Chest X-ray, PA view. Patient: 65 years old, sex M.
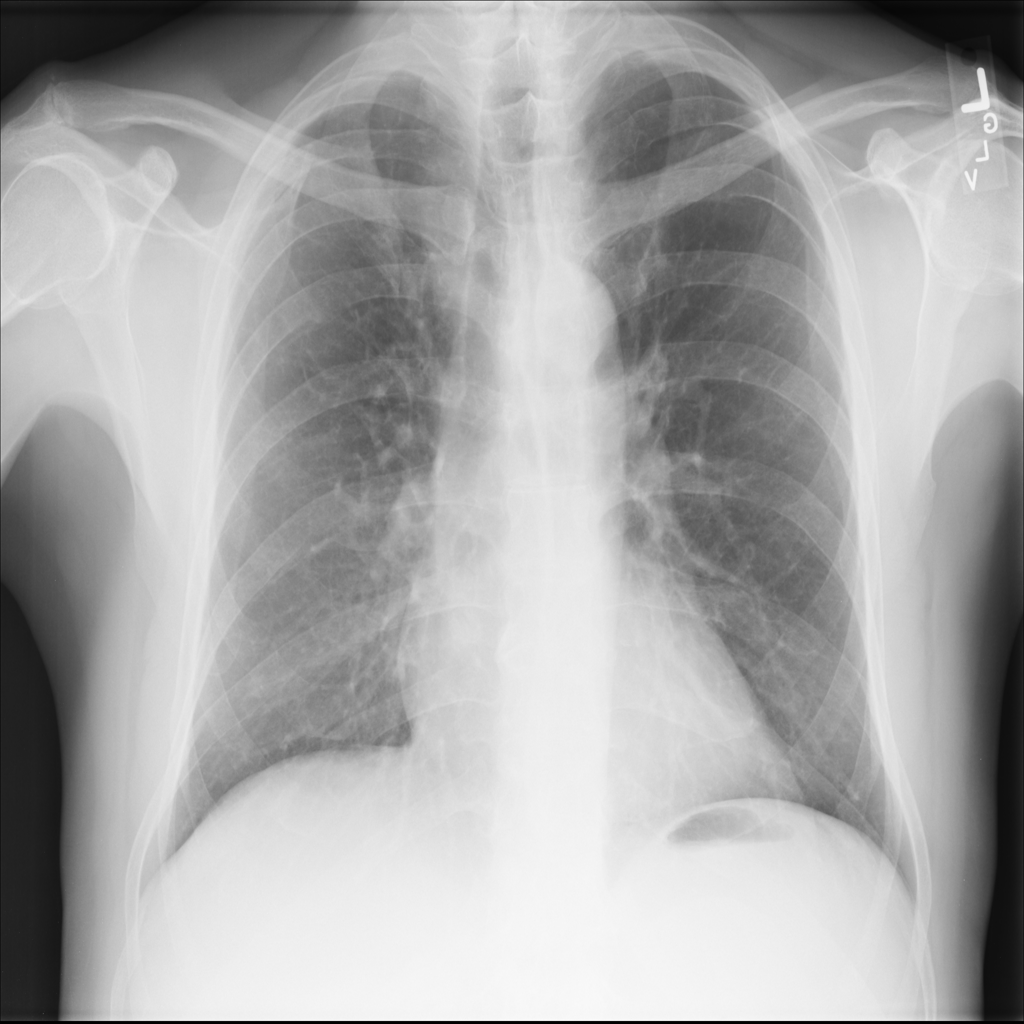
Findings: No Finding